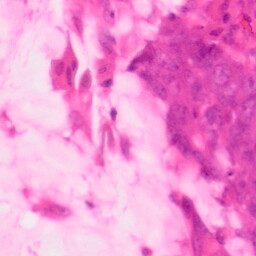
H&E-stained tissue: Colon